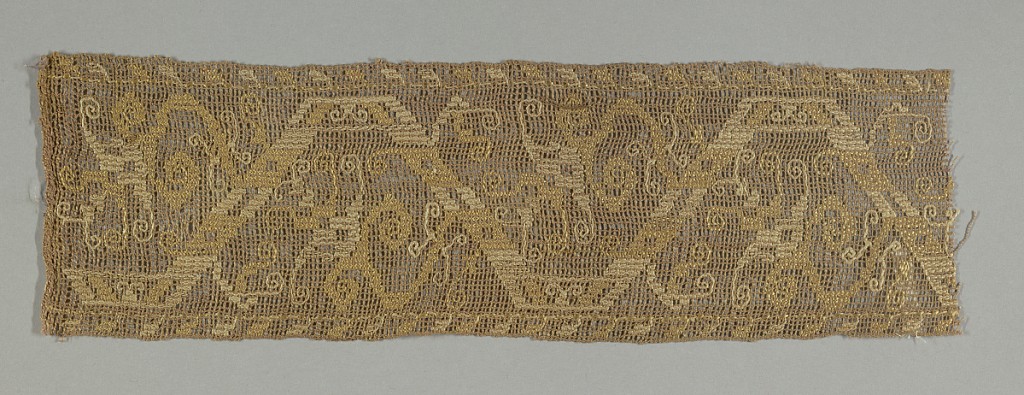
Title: Band fragment
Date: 16th–17th century
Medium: linen, silk Technique: needlework on gauze weave
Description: Fragment of a border with a geometric vine pattern in yellow and ivory on brown gauze weave.